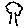
Label: tree